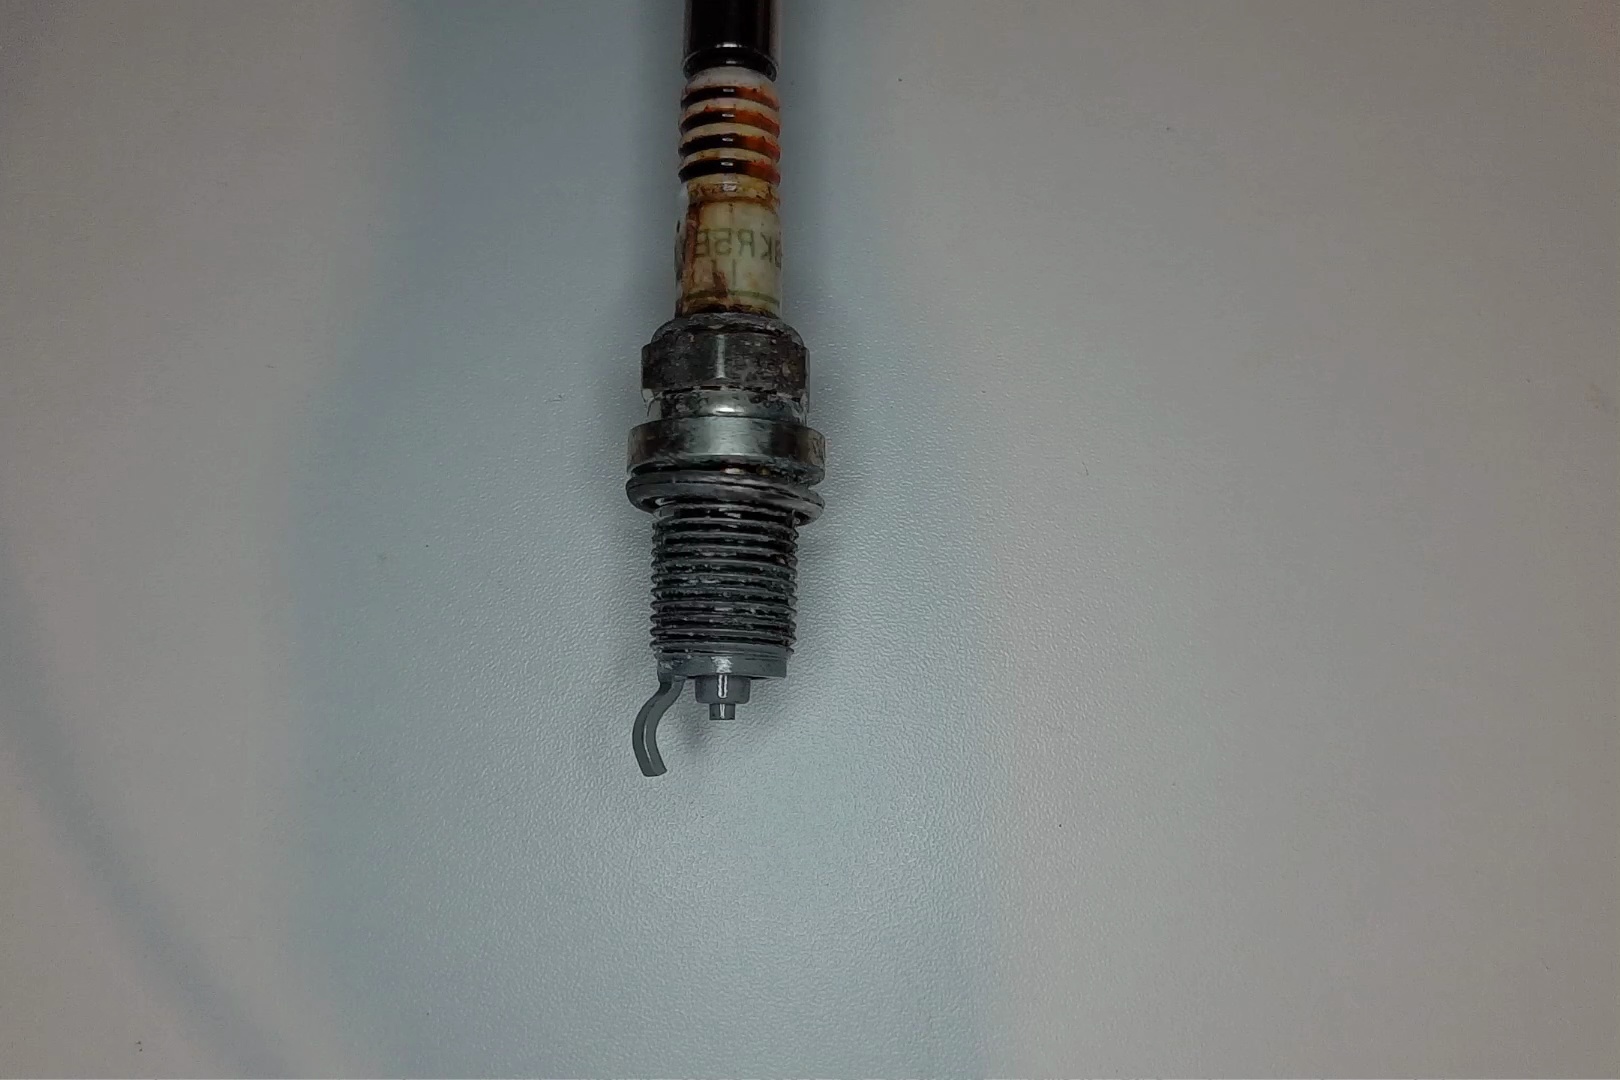
Label: anomaly